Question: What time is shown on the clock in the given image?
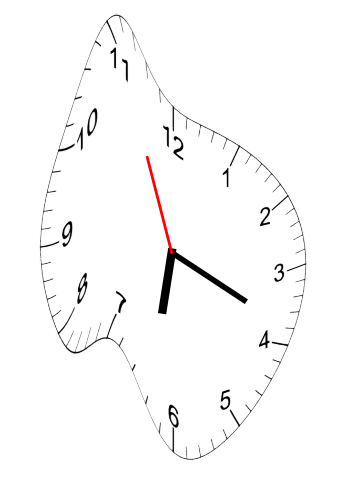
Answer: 06:18:56